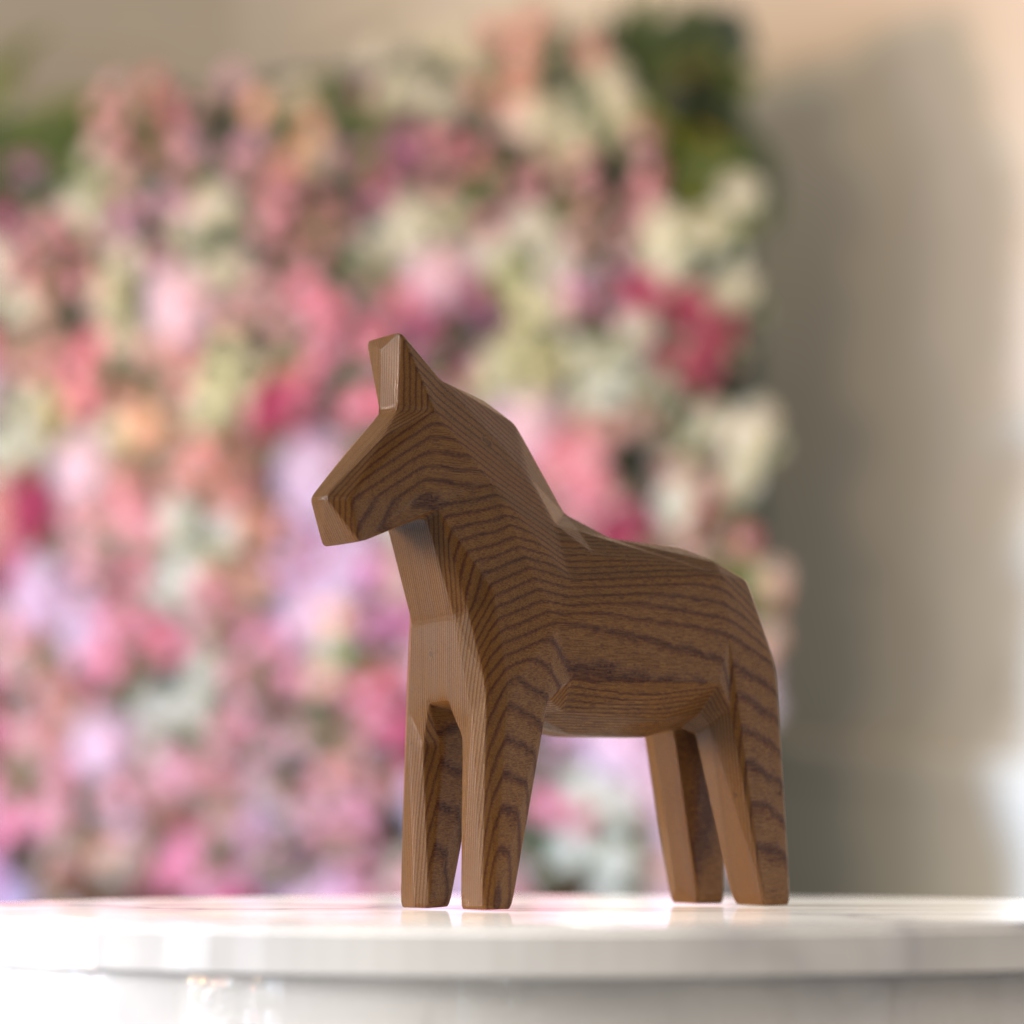
A high quality rendering of a dalahest_oak dalecarlian horse figurine made of varnished dark oak standing on a white marble sidetable in an a photo studio hall in london with natural soft warm daylight from windows,medium shot low angle left front side, 100 mm, f 4